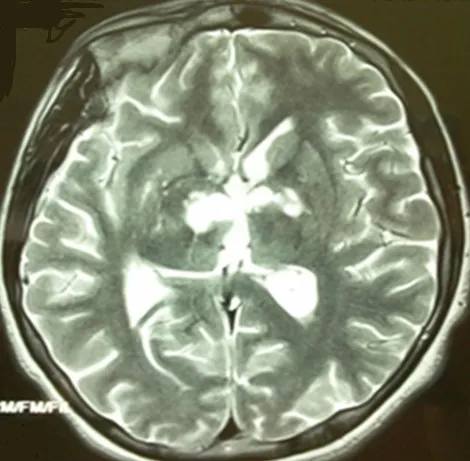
Cerebral MRI axial T2 weighted image: abnormal signal in bilateral anterior thalami and right capsular genu.
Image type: radiology (mri)